Question: I am trying to learn more about how to use shader within webgl. Currently I'll try to apply a "mirror" effect to an immage.
If I use a plain canvas, I can do this by simply call:
scale(1,-1);
The result is something like this (copied from Wikipedia)

Is there a nice way to apply this effect using a shader?
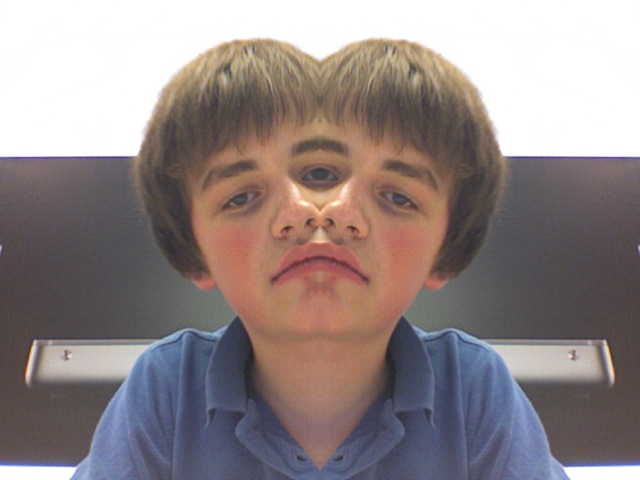
Answer: Try something like this (or variations of the X coordinate transformation :) )
'''
void main(void)
{
vec2 uv = gl_FragCoord.xy / iResolution.xy;
gl_FragColor = texture2D(iChannel0, vec2(abs(0.5 - uv.x), uv.y));
}
'''
Here's an image of the above in <URL>. Just assign a texture or video into iChannel0.